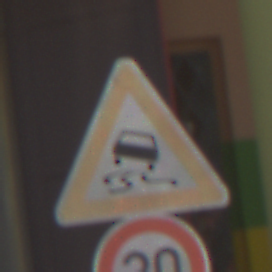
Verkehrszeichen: SchleuderOderRutschgefahr
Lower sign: Geschwindigkeit30
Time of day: MorningAfternoon
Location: Outdoor (Special)
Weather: PartlyCloudy
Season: NotSpecified
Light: Natural